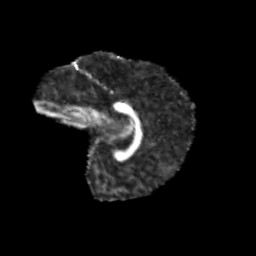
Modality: FA
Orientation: sagittal
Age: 10
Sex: male
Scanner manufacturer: siemens
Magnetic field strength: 3 T
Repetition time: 3.8 s
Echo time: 0.07 s